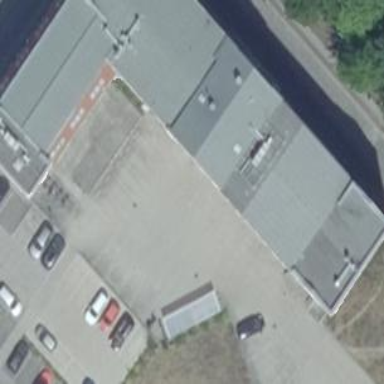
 is silver in color and oriented along the structure."